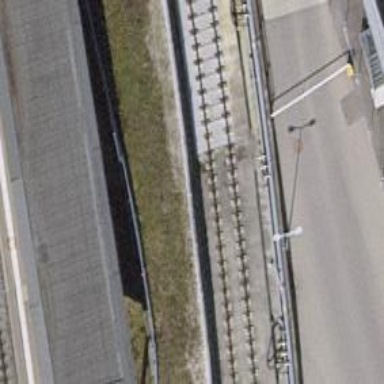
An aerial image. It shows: Single-track spur railway line.